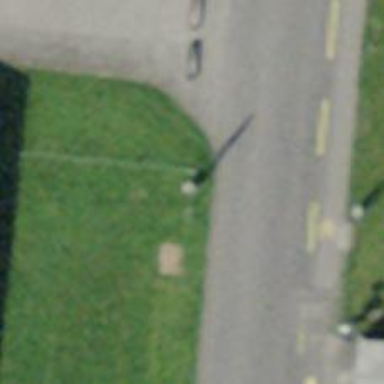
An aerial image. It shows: Fence with chain link type.